Here is a 2-D grayscale rendering of raw bearing vibration samples (signal-to-image). Based on the visible evidence, which condition applies: normal, inner_race, outer_race, ball?
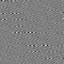
Answer: inner_race